Question: I'm having an issue when using GridBagLayout, everything seems to be working as intended but there's a small gap at the bottom of the JFrame that I can't seem to get rid of.
This is the code I'm running...
'''
import java.awt.BorderLayout;
import java.awt.Color;
import java.awt.Dimension;
import java.awt.FlowLayout;
import java.awt.GridBagConstraints;
import java.awt.GridBagLayout;
import javax.swing.JButton;
import javax.swing.JFrame;
import javax.swing.JPanel;
public class Test {
private JFrame frame;
private JPanel container, header, content, footer;
public Test(){
frame = new JFrame();
frame.setSize(600, 400);
frame.setLocationRelativeTo(null);
frame.setDefaultCloseOperation(JFrame.EXIT_ON_CLOSE);
GridBagConstraints gbc = new GridBagConstraints();
container = new JPanel();
container.setBackground(Color.blue);
container.setLayout(new GridBagLayout());
header = new JPanel();
header.setBackground(Color.red);
header.setLayout(new FlowLayout(FlowLayout.LEFT,0,0));
header.add(new JButton("Test"));
gbc.gridx = 0;
gbc.gridy = 0;
gbc.weightx = 1.0;
gbc.fill = GridBagConstraints.BOTH;
container.add(header, gbc);
content = new JPanel();
content.setBackground(Color.green);
gbc.gridx = 0;
gbc.gridy = 1;
gbc.weightx = 1.0;
gbc.weighty = 0.9;
gbc.fill = GridBagConstraints.BOTH;
container.add(content, gbc);
footer = new JPanel();
footer.setBackground(Color.gray);
gbc.gridx = 0;
gbc.gridy = 2;
gbc.weightx = 1.0;
gbc.weighty = 0.1;
gbc.fill = GridBagConstraints.BOTH;
container.add(footer, gbc);
frame.getContentPane().add(container);
frame.setMinimumSize(new Dimension(600,400));
}
public static void main(String[] args) {
Test main = new Test();
main.frame.pack();
main.frame.setVisible(true);
}
}
'''

You'll notice there's about 2-3 pixels still showing at the bottom of UI, the background for the container is of course blue. This gap persists even when resizing. I'm guessing it has something to do with the GridBagConstraint weights as when I tried setting the weightY to equal values the problem resolves itself, but that obviously isn't what I want it to look like.
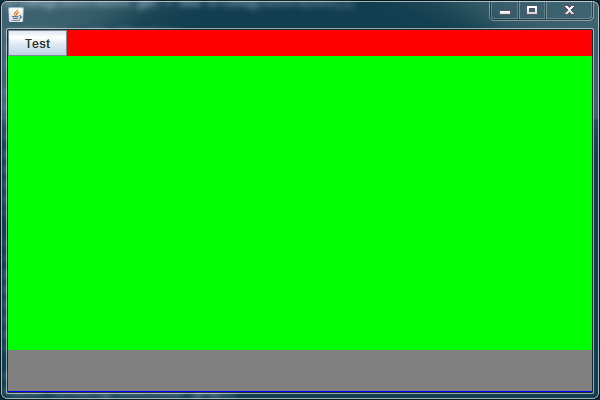
Answer: Take a look at the <URL>.
The layout has a property that allows you to control how to allocating extra pixels due to rounding problems.
The basic code could be:
'''
RelativeLayout rl = new RelativeLayout(RelativeLayout.Y_AXIS);
rl.setFill( true );
rl.setRoundingPolicy(...); // or use the default
//container.setLayout(new GridBagLayout());
container.setLayout( rl );
...
//container.add(header, gbc);
container.add(header); // display at preferred size
...
//container.add(content, gbc);
container.add(content, new Float(0.9f));
...
//container.add(footer, gbc);
container.add(footer, new Float(0.1f));
'''
This will give you a better 90/10 relationship than a GridBagLayout. A GridBagLayout allocates the preferred space first and then does the 90/10 on the extra space, to you don't have a true 90/10 relationship.